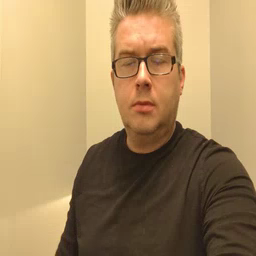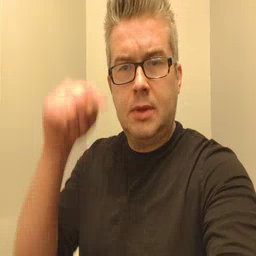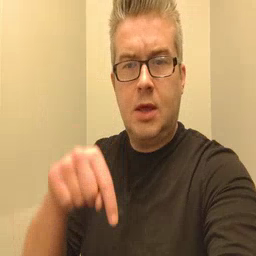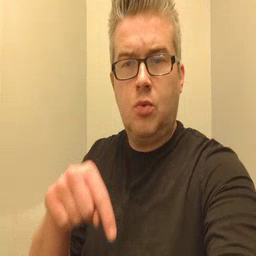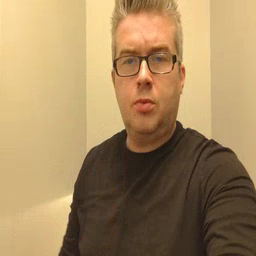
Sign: down